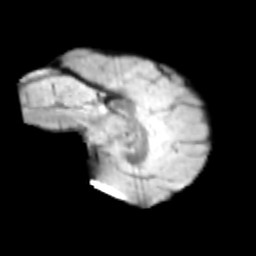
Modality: T2w
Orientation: sagittal
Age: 10
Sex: female
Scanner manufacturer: siemens
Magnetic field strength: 3 T
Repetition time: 3.8 s
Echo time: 0.07 s